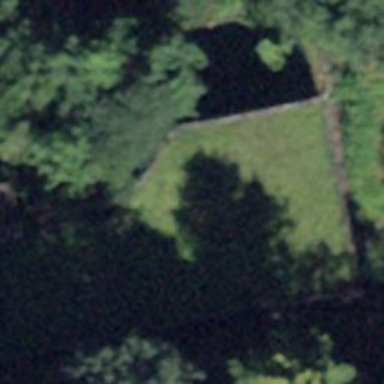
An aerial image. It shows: Retaining wall.